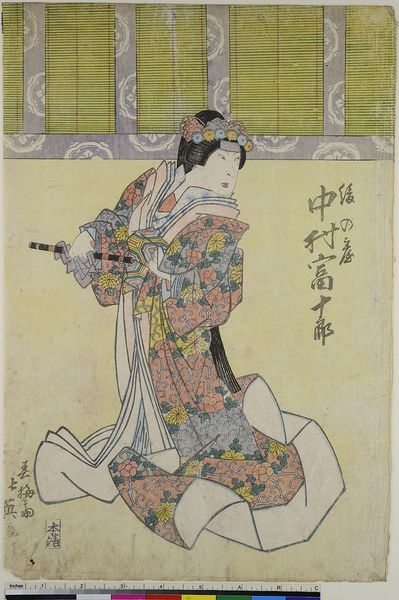
Titel: Der Schauspieler Nakamura Tomijuro II als Aya no Dai
Künstler: Shunbaisai Hokuei
Standort: Hamburg
Institution: Museum für Kunst und Gewerbe Hamburg
Schlagwörter: grün, blumen, frau, haar, kleid, zeichnung, muster, tanz, falten, kragen, portrait, theater, holzschnitt, japan, schrift, stab, japanisch, schriftzeichen, tusche, geisha, druckgraphik, druckgrafik, stempel, bambus, zeit, schauspieler, kopfschmuck, farbholzschnitt, textilien, schauspielerin, kimono, lamellen, kabuki, edo, reproduktionen, blumenornamente, druckerzeugnisse, theateraufführung, ukiyo, fraukimono, japaisch